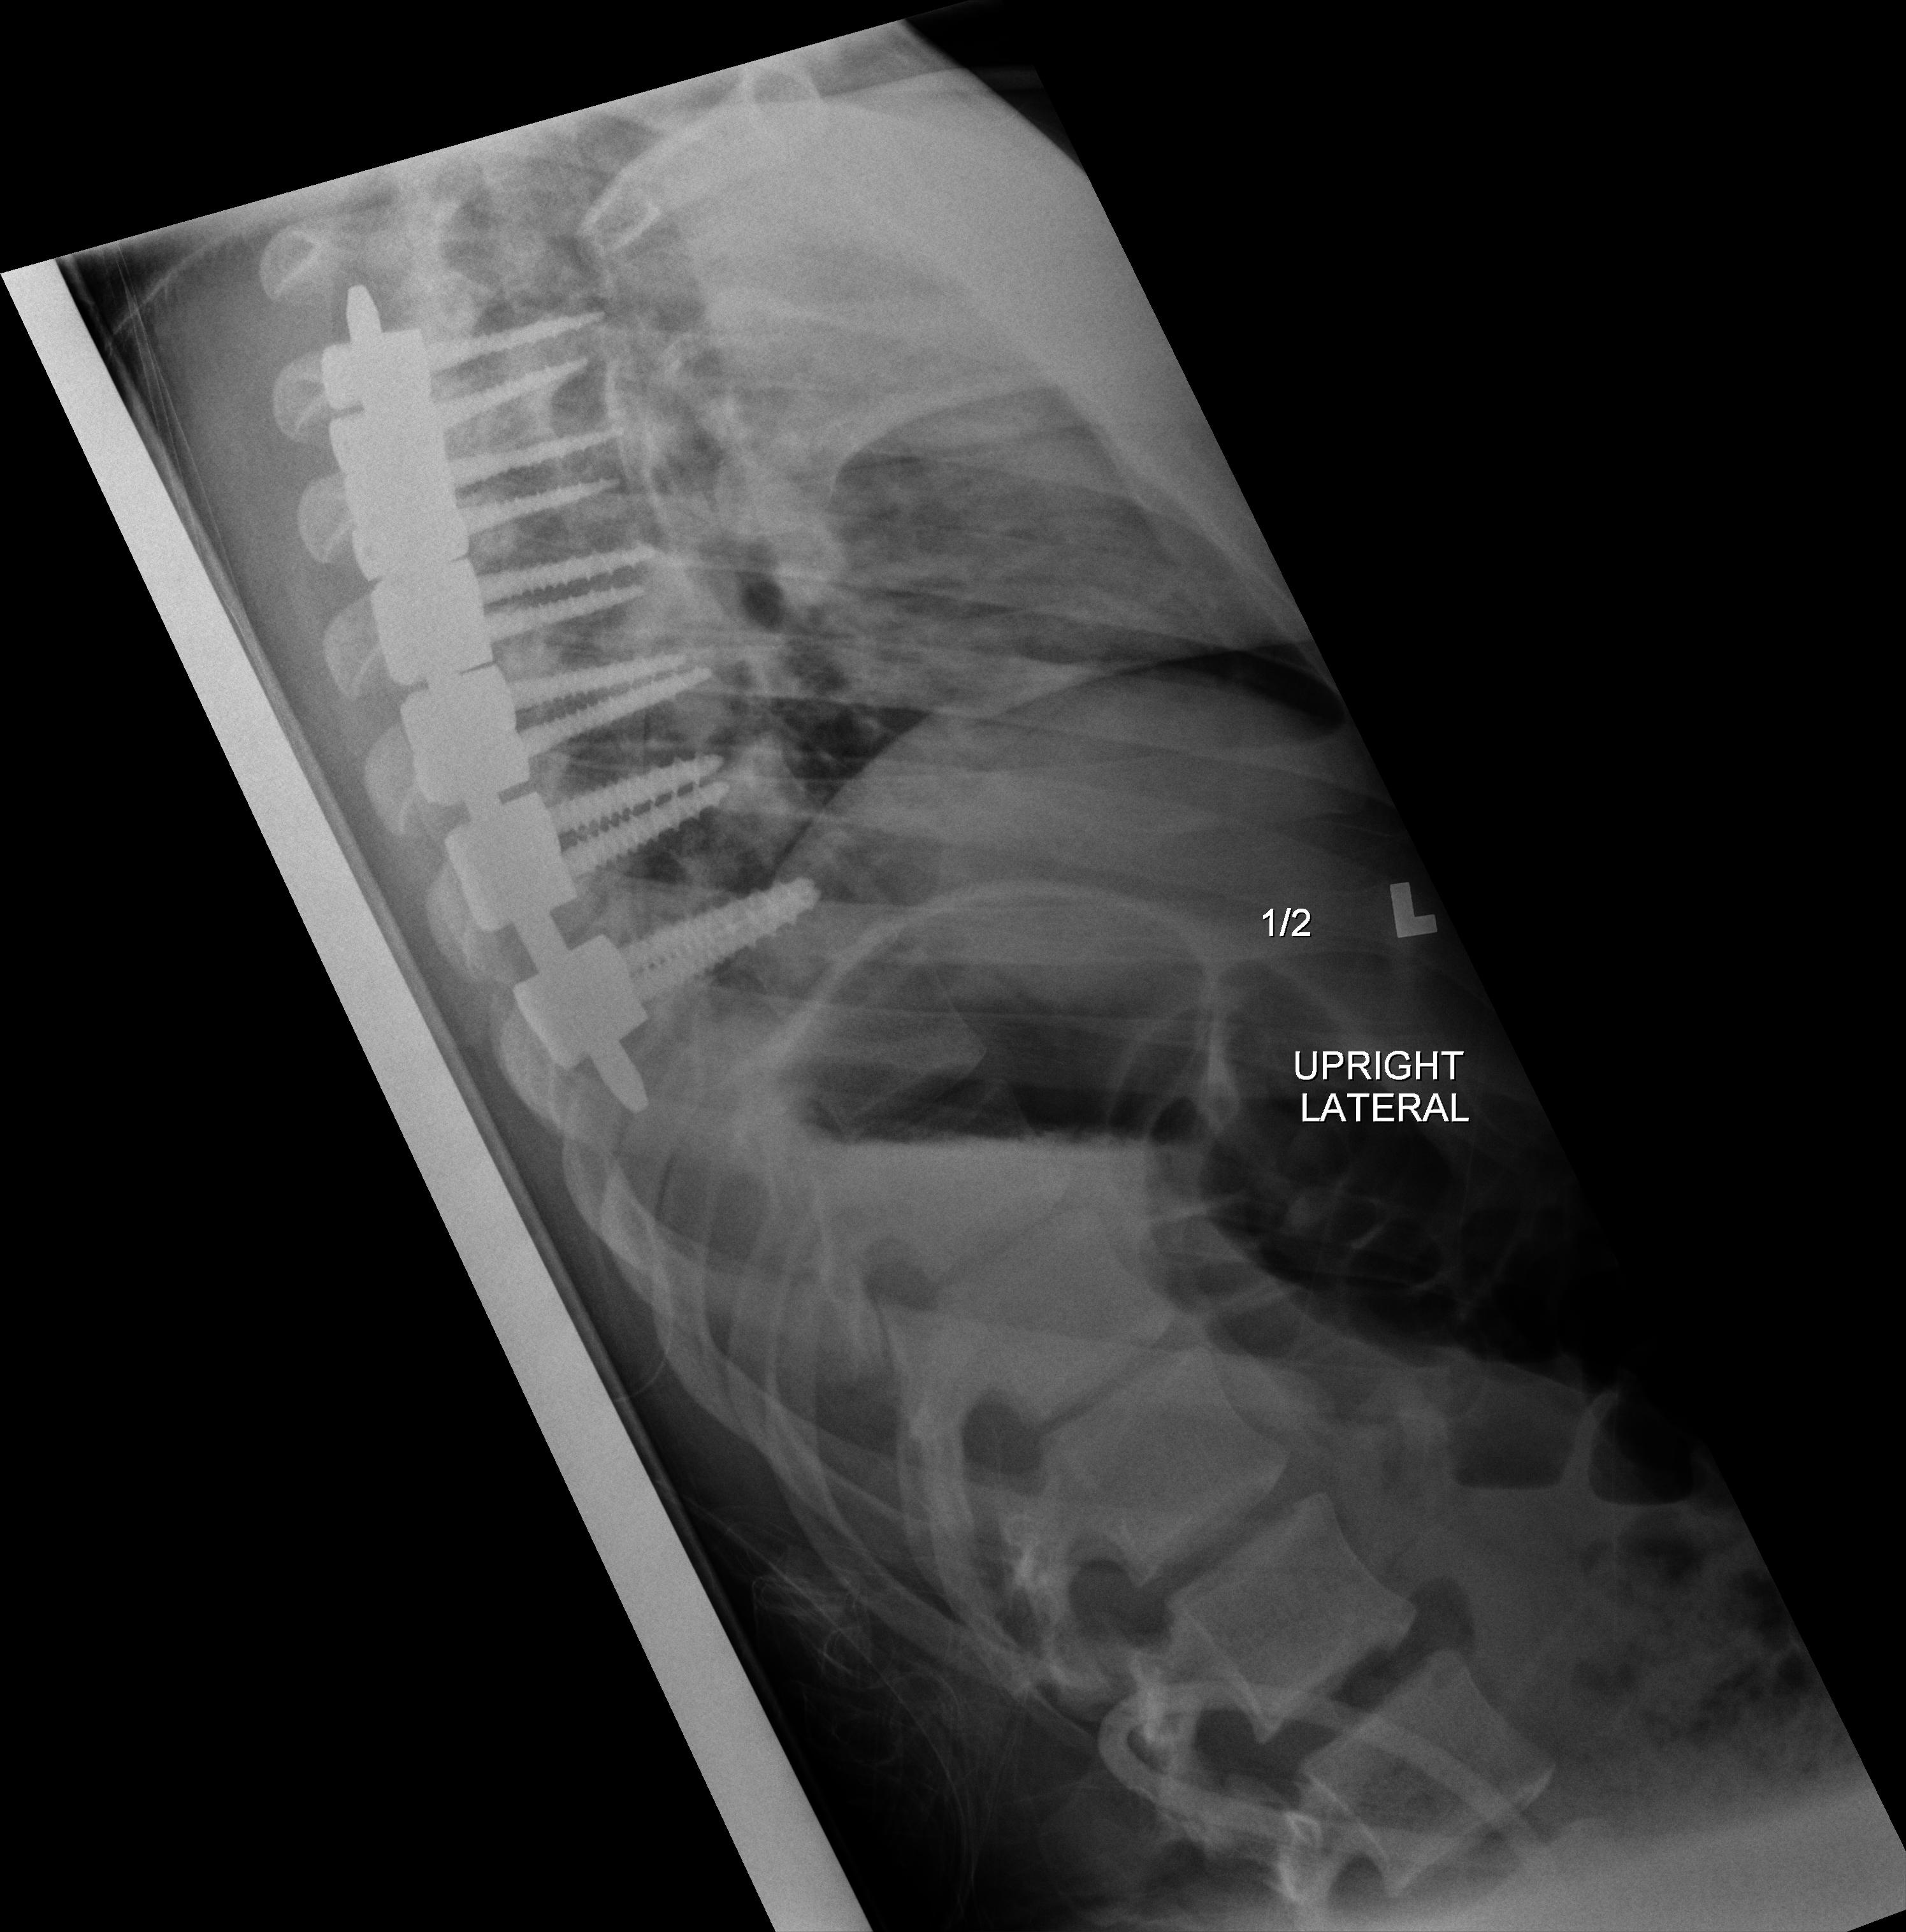
View: LATERAL
Implant manufacturer: medtronic solera